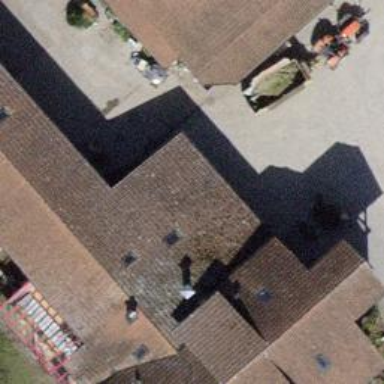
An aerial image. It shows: Farm shop.